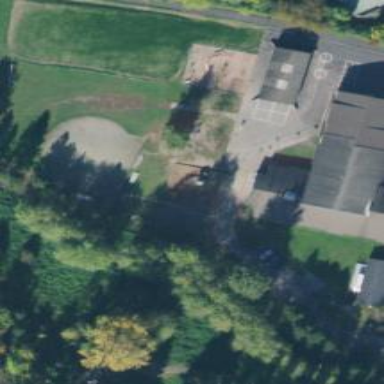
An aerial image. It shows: Springy playground.